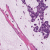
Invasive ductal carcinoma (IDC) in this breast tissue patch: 1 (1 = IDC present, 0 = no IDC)